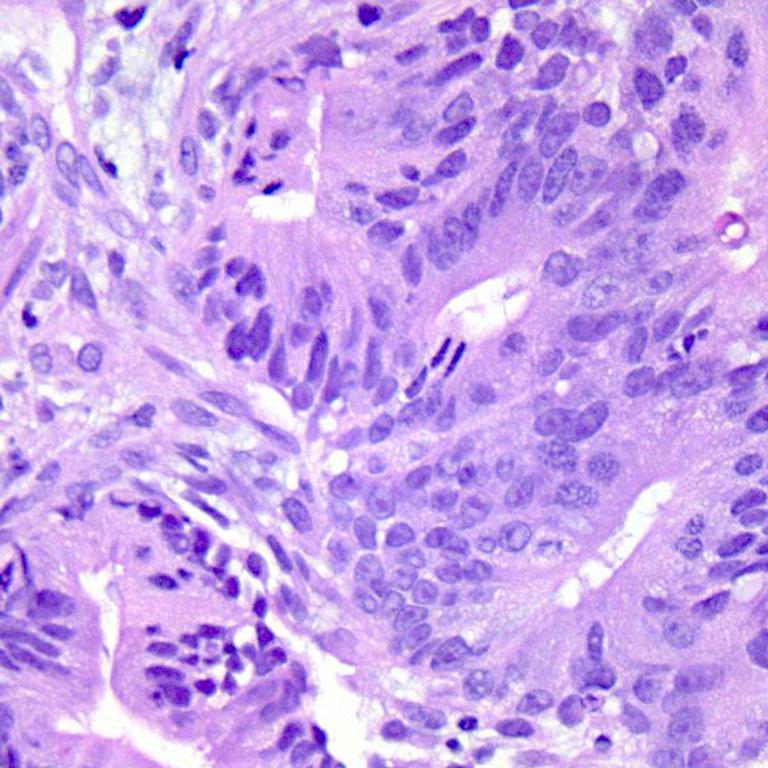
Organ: colon
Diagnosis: adenocarcinomas